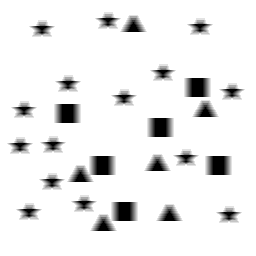
Squares: 6
Triangles: 6
Stars: 15
Total shapes: 27